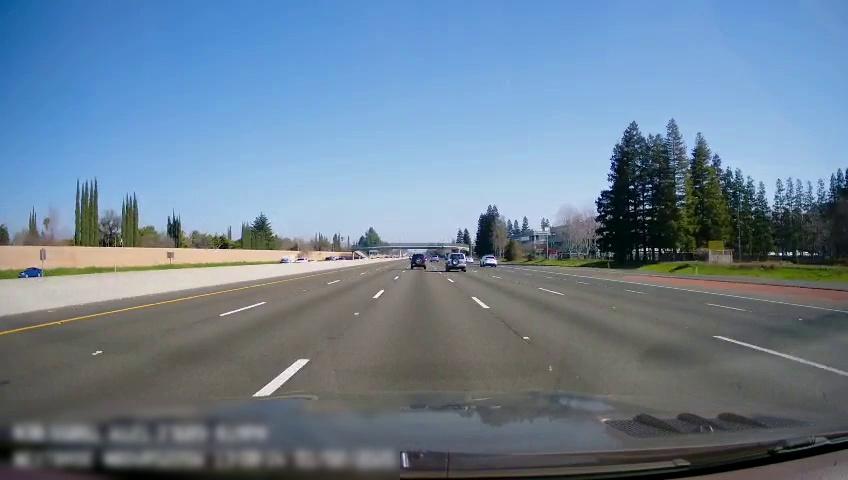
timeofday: Day
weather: Sunny
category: Drivable Space
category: Vehicles | SUV
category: Vehicles | SUV
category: Vehicles | Car
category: Vehicles | Car
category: Vehicles | Car
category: Vehicles | Car
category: Lanes | Current Lane
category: Lanes | Alternate Lane
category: Lanes | Alternate Lane
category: Lanes | Alternate Lane
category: Lanes | Alternate Lane
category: Lanes | Alternate Lane
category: Lanes | Alternate Lane